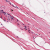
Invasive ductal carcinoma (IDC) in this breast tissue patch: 0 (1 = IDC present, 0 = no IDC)